Question: I have a database table called Deposit and i want to reseed the value of the ID column of the table.

I use the following code:
'''
DBCC CHECKIDENT (Deposit, RESEED, 0)
'''
But the error shows that DBCC is not supported by sql server compact edition Is there any other way to do this in compact edition other than DBCC?
Thanks in advance.
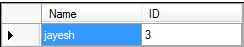
Answer: There are workarounds.
Check this out...
It looks like programmatically you can Alter Column - not interactively.
Or you can drop and recreate if you don't need the data.
<URL>